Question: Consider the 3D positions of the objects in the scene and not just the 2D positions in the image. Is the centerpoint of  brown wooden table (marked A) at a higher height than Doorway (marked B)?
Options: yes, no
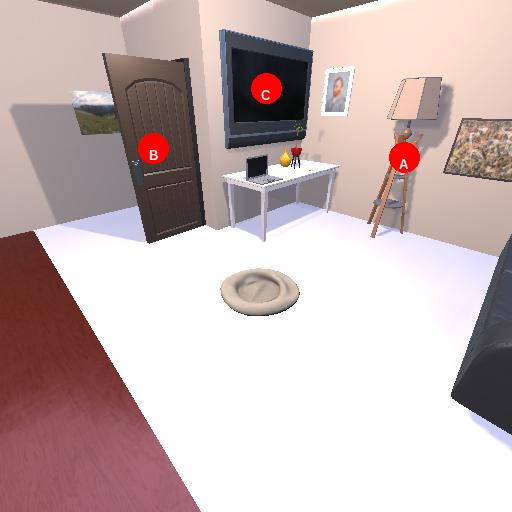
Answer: yes